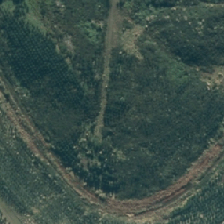
Land cover: grose_broom